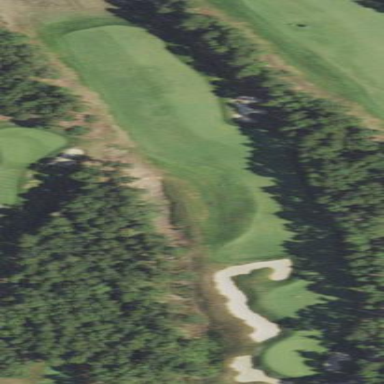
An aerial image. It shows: Golf rough area.